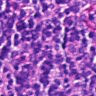
Metastatic tissue present: no